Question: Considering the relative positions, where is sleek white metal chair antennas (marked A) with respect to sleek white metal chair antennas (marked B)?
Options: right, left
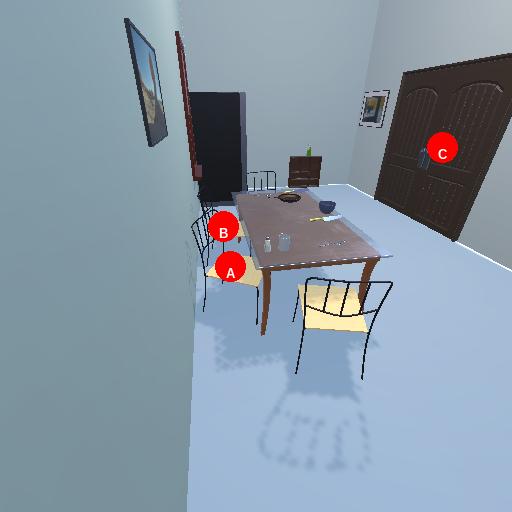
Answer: right